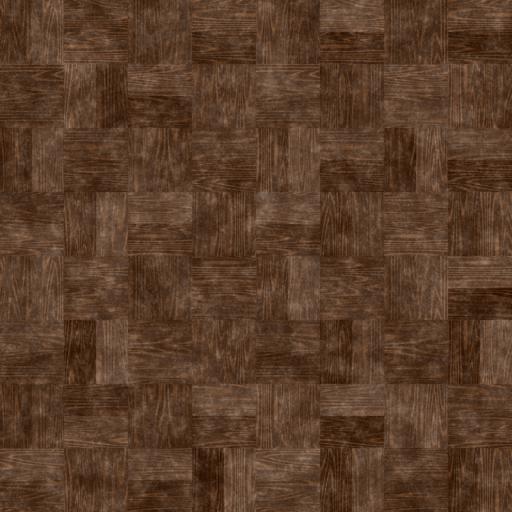
Tags: dark dirt dirty floor flooring parquet smudge wood wooden